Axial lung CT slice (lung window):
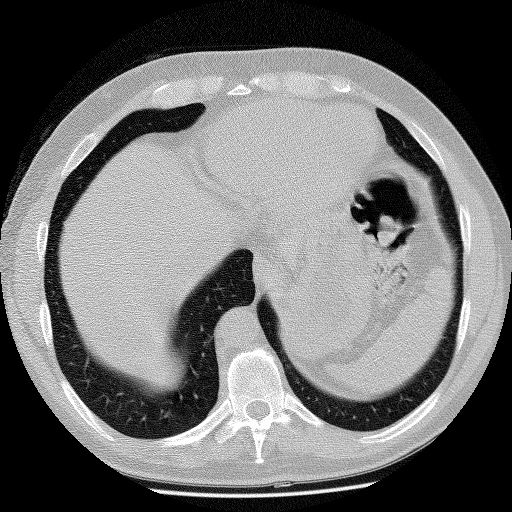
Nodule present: no